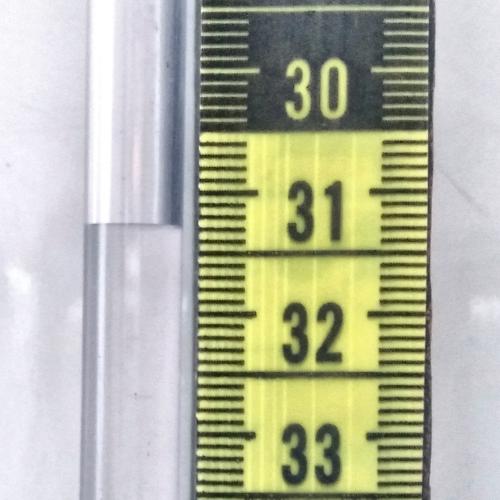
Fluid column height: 31.3 cm